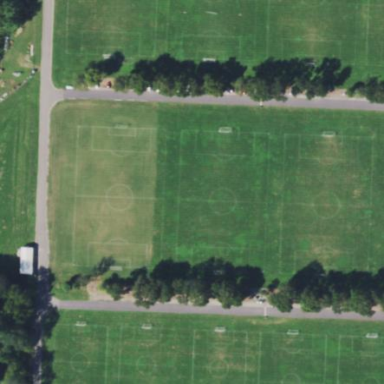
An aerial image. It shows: Soccer pitch for leisure land activities.